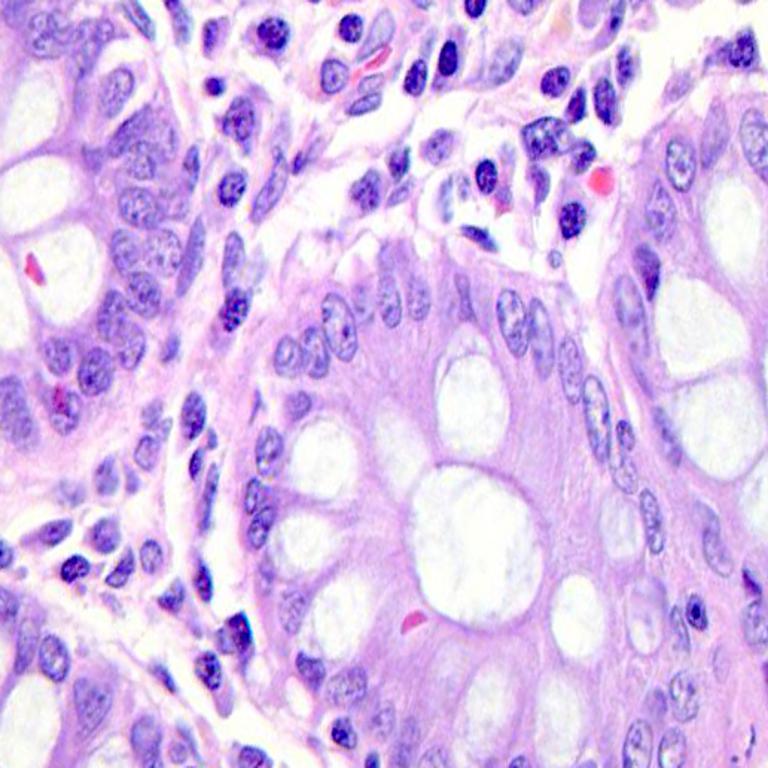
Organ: colon
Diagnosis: benign